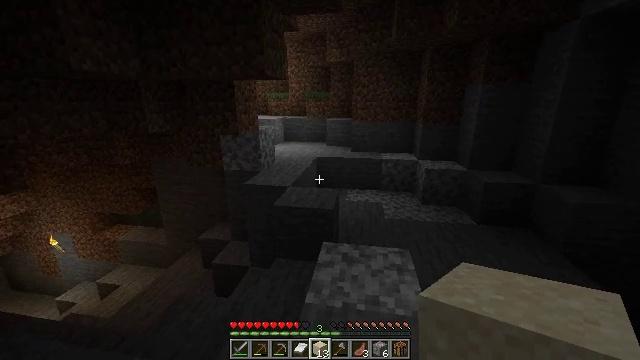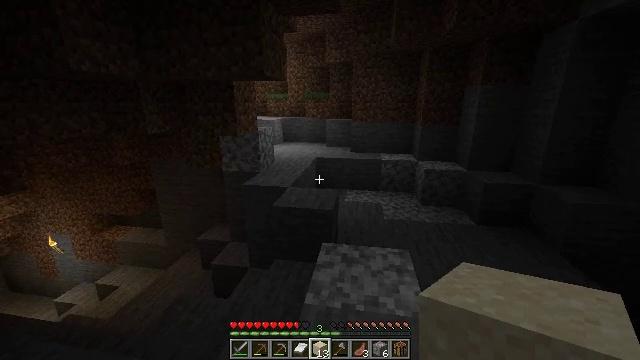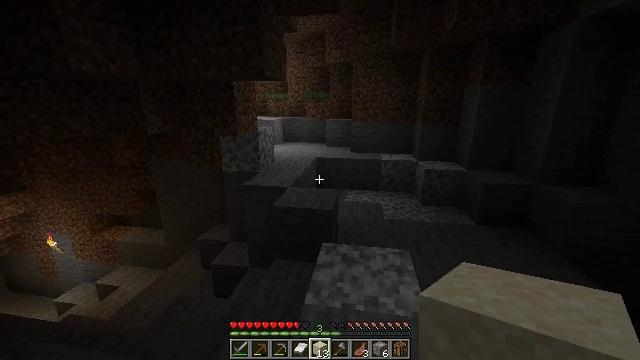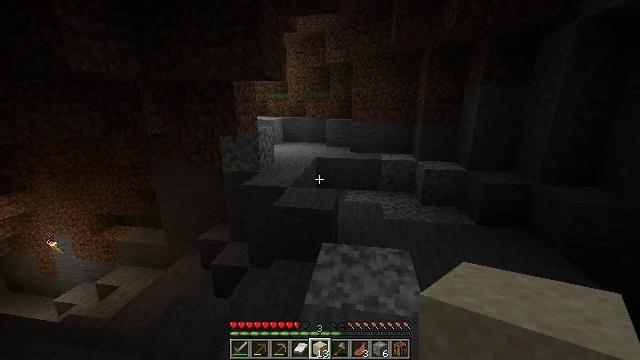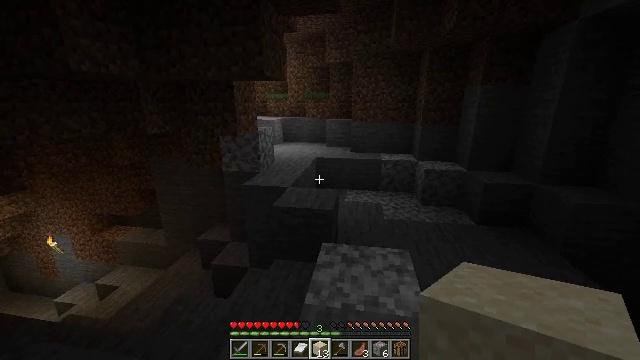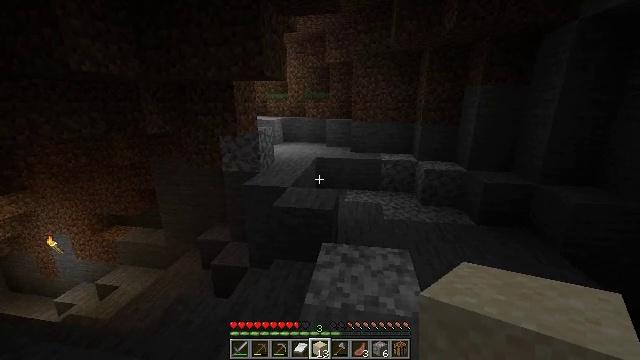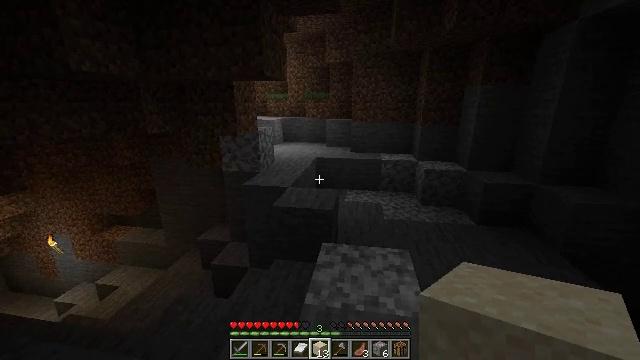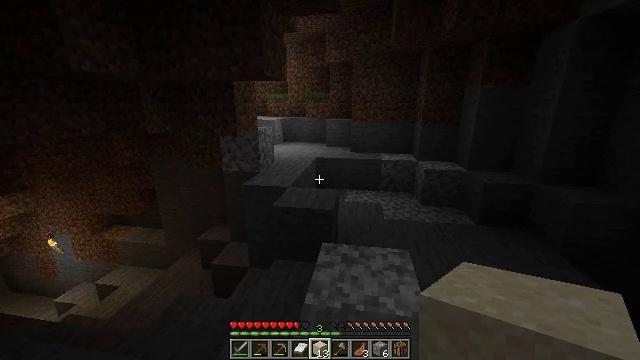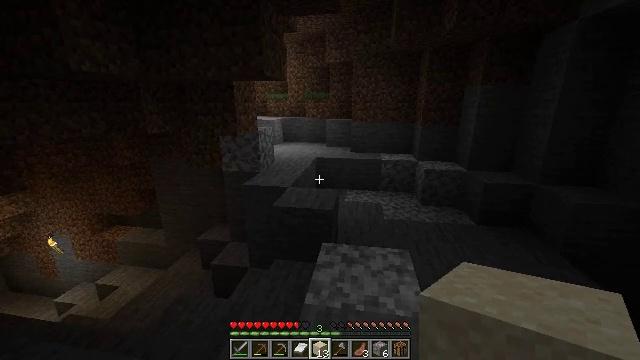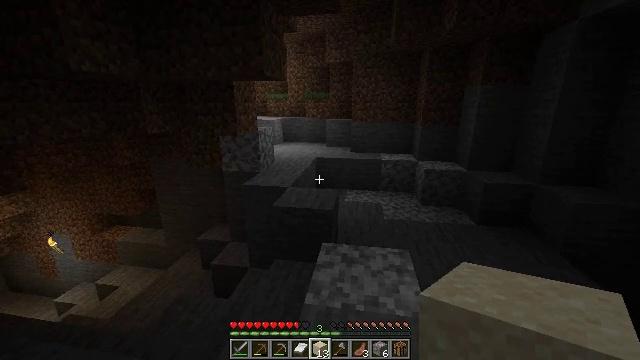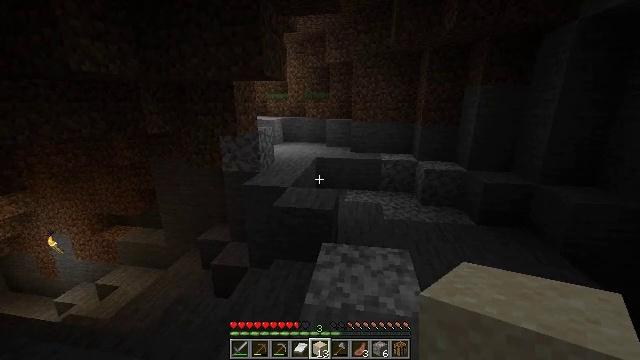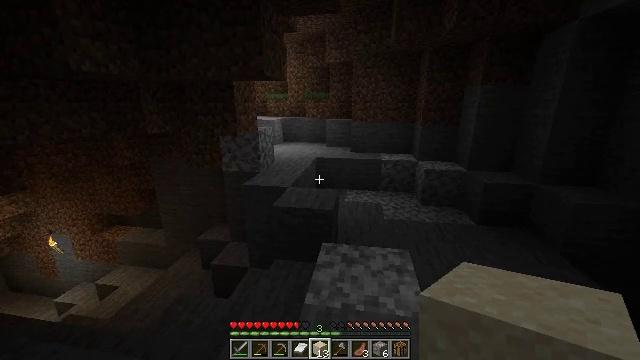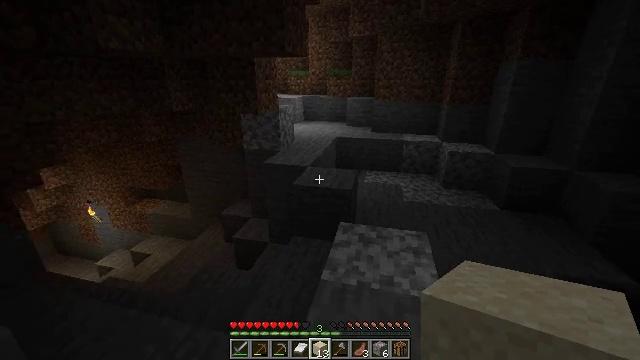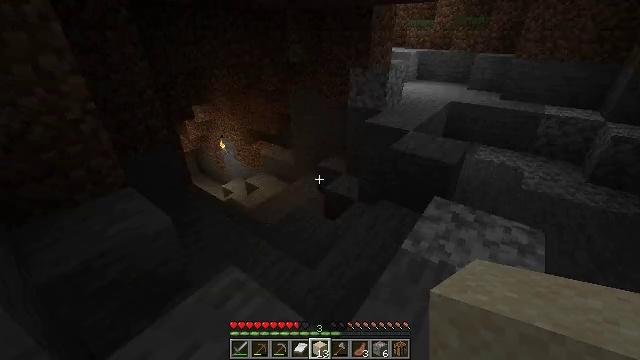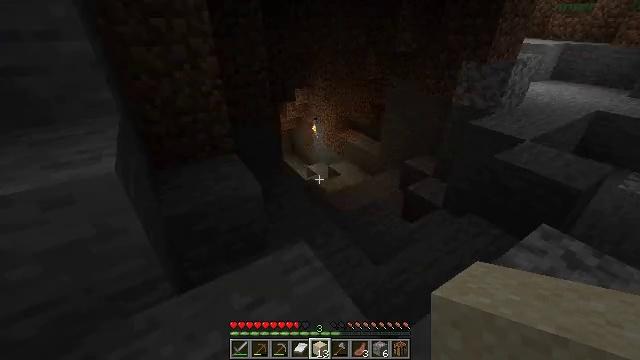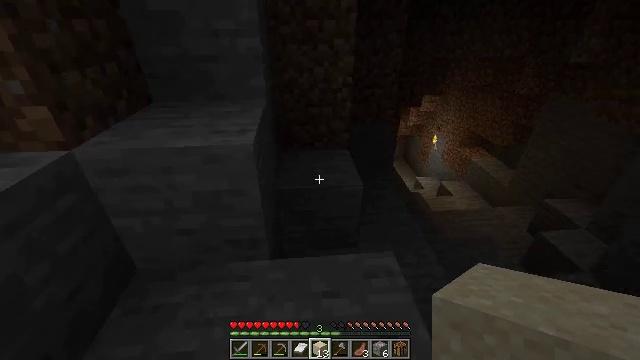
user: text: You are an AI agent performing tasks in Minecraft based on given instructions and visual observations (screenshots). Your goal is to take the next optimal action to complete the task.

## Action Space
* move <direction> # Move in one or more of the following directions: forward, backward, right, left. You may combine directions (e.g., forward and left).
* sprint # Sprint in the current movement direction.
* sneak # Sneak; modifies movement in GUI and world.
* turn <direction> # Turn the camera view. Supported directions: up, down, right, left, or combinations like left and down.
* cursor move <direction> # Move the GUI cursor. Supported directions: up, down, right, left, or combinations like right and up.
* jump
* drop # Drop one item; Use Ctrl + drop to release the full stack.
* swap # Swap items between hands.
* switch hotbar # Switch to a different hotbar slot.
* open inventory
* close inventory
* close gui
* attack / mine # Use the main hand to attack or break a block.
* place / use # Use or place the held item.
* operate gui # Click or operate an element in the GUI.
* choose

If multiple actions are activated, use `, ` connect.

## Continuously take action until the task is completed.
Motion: motion action
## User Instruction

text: Gather sugar cane for crafting.
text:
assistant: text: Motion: no_op
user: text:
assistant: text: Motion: no_op
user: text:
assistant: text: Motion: no_op
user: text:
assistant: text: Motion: no_op
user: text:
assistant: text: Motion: no_op
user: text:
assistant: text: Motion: no_op
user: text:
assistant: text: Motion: no_op
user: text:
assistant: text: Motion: no_op
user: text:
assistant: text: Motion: no_op
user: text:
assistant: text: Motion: no_op
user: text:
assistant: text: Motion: no_op
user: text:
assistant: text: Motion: turn left and down
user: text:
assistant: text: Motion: turn left and down
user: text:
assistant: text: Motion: turn left and down
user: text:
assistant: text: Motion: turn left
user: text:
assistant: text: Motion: turn left
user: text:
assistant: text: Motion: turn left
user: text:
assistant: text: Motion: no_op
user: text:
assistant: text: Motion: no_op
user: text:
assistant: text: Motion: no_op
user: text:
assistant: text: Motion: no_op
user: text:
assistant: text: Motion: no_op
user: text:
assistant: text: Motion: no_op
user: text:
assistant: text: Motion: no_op
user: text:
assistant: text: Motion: turn right
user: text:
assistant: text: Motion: turn right
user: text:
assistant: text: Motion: turn right
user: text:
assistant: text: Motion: move forward, turn right
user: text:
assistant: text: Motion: move forward, turn right
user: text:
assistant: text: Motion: move forward, turn right